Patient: sex M, age 44
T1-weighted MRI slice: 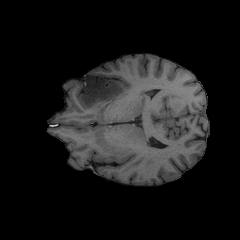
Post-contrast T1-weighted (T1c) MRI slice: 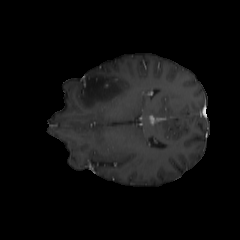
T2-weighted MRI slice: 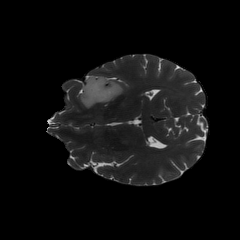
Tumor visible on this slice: yes
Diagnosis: Astrocytoma, IDH-mutant
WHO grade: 2